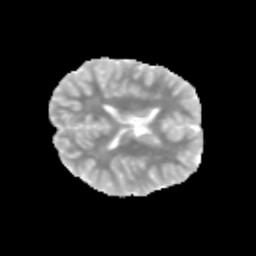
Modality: MD
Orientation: axial
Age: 9
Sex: male
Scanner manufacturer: siemens
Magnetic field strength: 3 T
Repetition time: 3.8 s
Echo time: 0.07 s